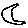
Label: moon